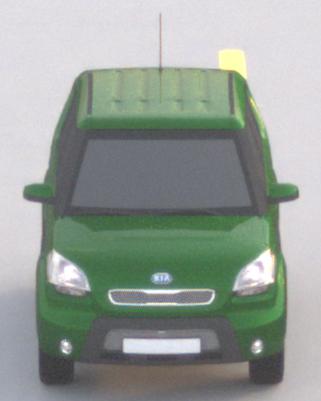
Make: KIA
Model: Soul 1.6
Detailed model: Soul (AM)
Model produced from: 2009/02
Model produced until: 2009/11
Doors: 5
Color: green
Road condition: dry road
Daytime: sunrise or sunset
Contrast: low contrast